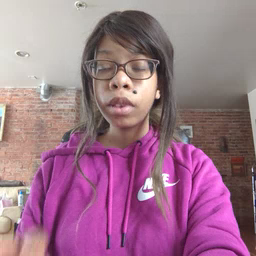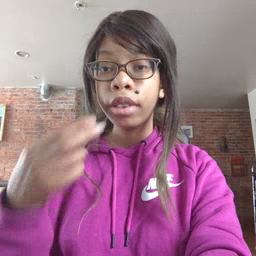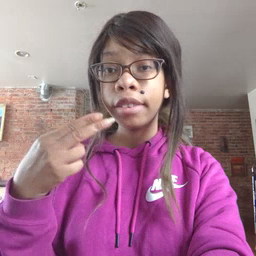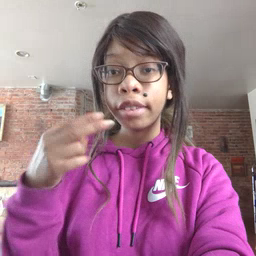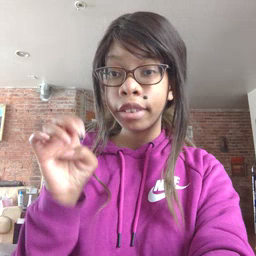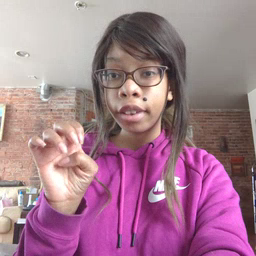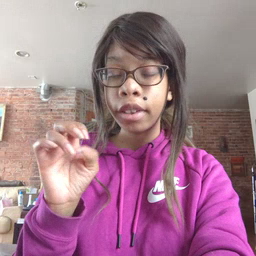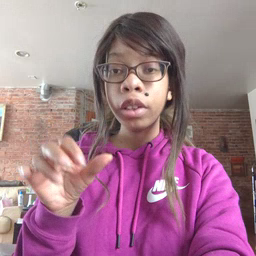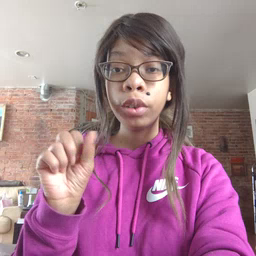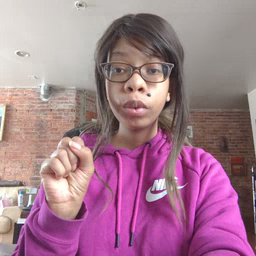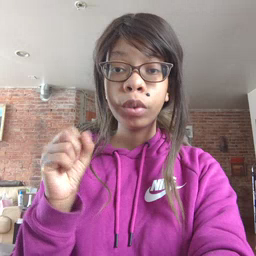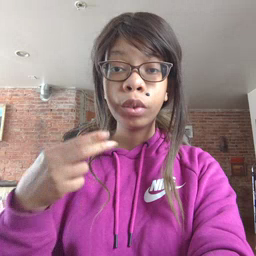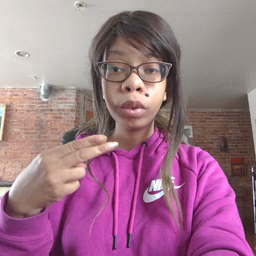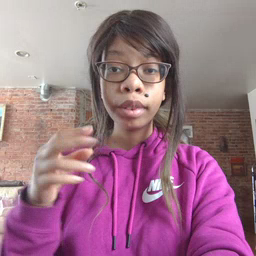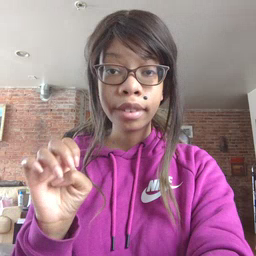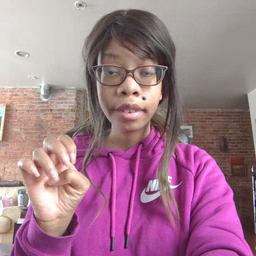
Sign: hesheit